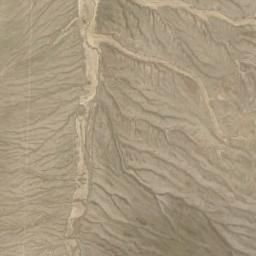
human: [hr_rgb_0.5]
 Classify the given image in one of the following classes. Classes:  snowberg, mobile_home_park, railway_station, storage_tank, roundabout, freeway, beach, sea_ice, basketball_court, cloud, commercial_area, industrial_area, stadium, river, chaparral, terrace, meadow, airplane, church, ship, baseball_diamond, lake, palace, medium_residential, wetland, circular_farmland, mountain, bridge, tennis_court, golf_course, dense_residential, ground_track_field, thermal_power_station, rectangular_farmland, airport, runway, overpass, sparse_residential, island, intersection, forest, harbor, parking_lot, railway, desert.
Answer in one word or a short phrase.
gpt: mountain